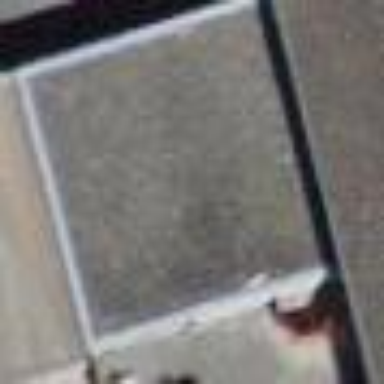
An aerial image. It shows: Garages with flat roofs.